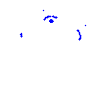
Particle: kaon